Question: I've got an app with the following structure:
'''
UIWindow
-- GlobalNavigationController.view (subclasses UIViewController)
-- UIView
-- UINavigationController.view
'''
GlobalNavigationController forwards all rotation and lifecycle events (viewWillAppear, willRotateToInterfaceOrientation, etc) to the navigation controller.
Everything works really well, until you:
1. Open a modal dialog
2. Rotate into landscape (or to another orientation)
3. Close the dialog.
At this point, it seems that the underlying views in UINavigationController were not informed about some of the rotation events.
You get views like this:

Any idea?
Thanks
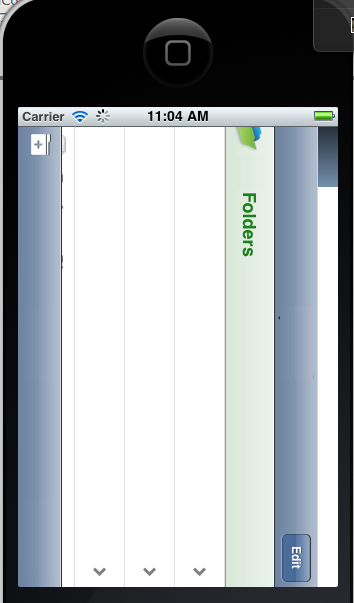
Answer: It turned out to be a problem where the navigation controller did not have a parentViewController property set. Love the undocumented gotchas...
The simple solution was putting this after the navigation controller initialization:
'''
[_navigationController setValue:self forKey:@"_parentViewController"];
'''
Props to PrimaryFeather for the idea:
<URL>